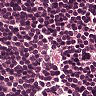
Metastatic tissue present: no